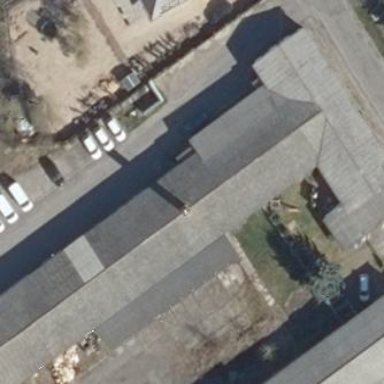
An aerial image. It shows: Part of building.